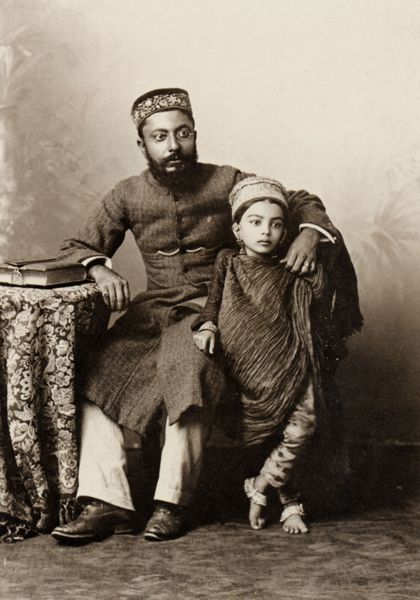
Titel: Mann mit Tochter, einer aus H.H. dem Nizams Verwandten oder Gefolge
Künstler: Raja Lala Deen Dayal
Schlagwörter: hand, mann, schatten, umhang, weiß, mädchen, sitzen, braun, grau, hut, hüte, licht, ohrring, paris, raum, schmuck, schwarz, stuhl, tisch, blick, tuch, haube, ornament, teppich, bart, hose, jacke, kappe, kappen, mütze, mützen, wand, arm, augen, blicke, falten, gesicht, stehen, vollbart, hände, portrait, porträt, tischdecke, tischtuch, boden, gewand, mantel, sitzend, decke, familie, kind, ohrringe, tochter, vater, kopfbedeckung, füße, umarmung, haltung, schuhe, weis, sepia, ornamente, verzierung, atelier, melancholie, tischchen, nackte, junge, ring, exotik, foto, fotografie, photographie, umarmen, barfuss, buch, ringe, orient, orientalisch, asien, schwarz-weiss, brille, scheich, manschetten, arabisch, sandale, gelehrter, käppi, ohrschmuck, fotographie, indien, turban, arabien, islam, arabesk, sohn, rückwand, araber, kolonie, attribut, sultan, fotostudio, toscj, beduinen, moslem, nahost, koran, mongolei, afghanistan, inder, berber, album, volkstracht, vater und sohn, pakistani, geawand, pakisten, fü?e